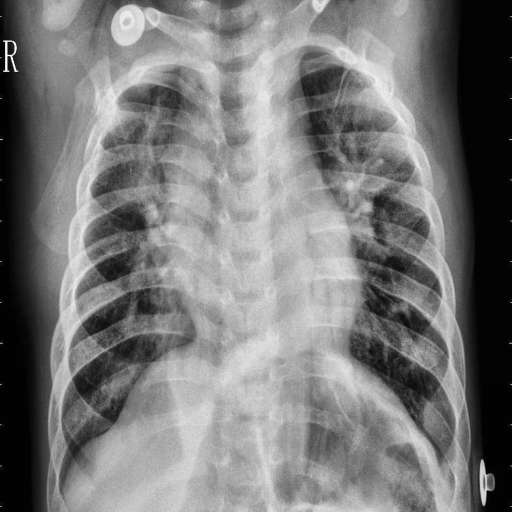
Finding: PNEUMONIA